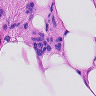
Metastatic tissue present: yes